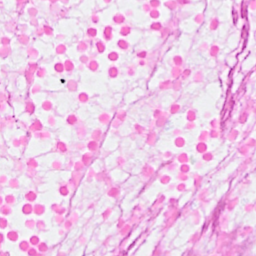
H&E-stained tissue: Breast